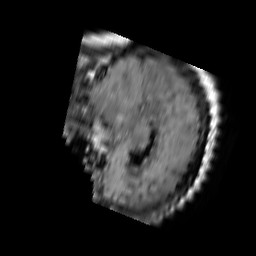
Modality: FLAIR
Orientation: sagittal
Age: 49
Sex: female
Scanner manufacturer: philips
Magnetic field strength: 1.5 T
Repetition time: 11 s
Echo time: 0.14 s